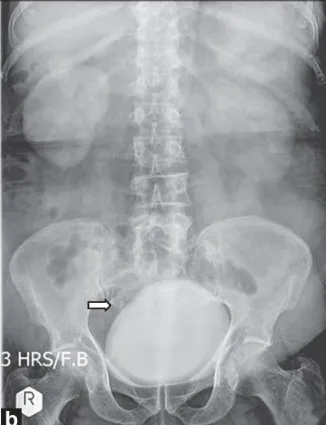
(a and b) Stone in the right mid ureter with a proximal hydroureteronephrosis.
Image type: radiology (x_ray)